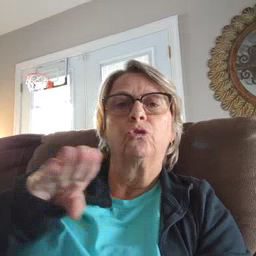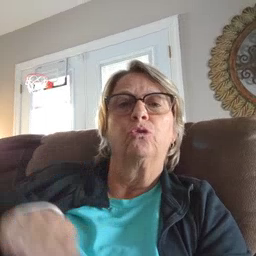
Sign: dryer